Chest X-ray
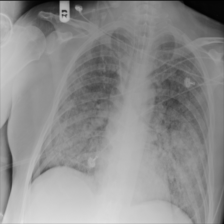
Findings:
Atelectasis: negative
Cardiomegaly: negative
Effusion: negative
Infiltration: positive
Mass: negative
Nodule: positive
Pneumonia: negative
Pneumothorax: negative
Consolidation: positive
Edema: negative
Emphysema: negative
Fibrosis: negative
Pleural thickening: negative
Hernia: negative